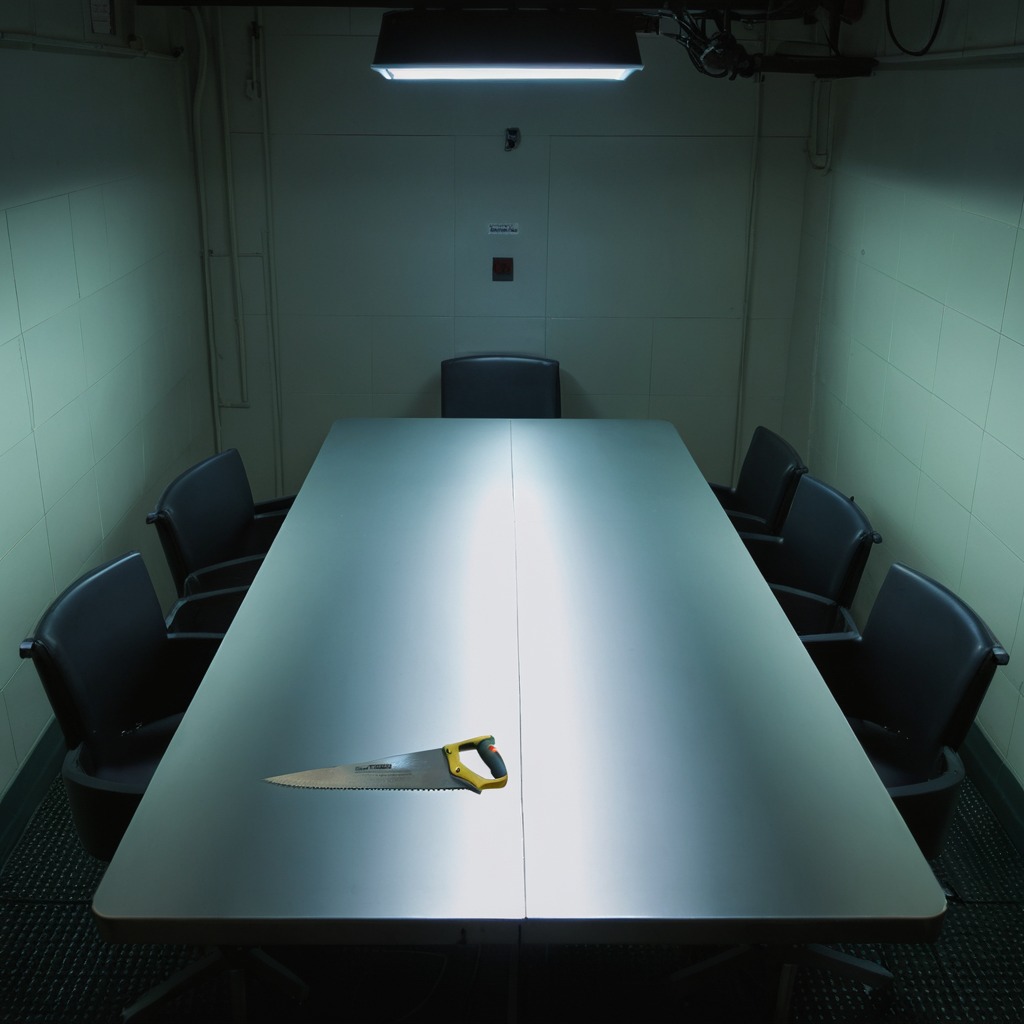
A metal saw lies on a clean empty table in a railway signal maintenance room lit by harsh overhead fluorescents.